Question: I'm having hard time to get attribute value of one textbox.
This is what I have in Firebug:

I tried different approaches, such as prop(), attr(), val() but without any success.
Any idea how can I get that value?
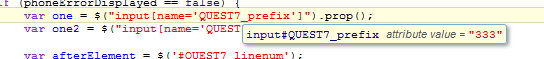
Answer: You can use the 'id' of the 'input' with 'val()' like this:
'''
$('#QUEST7_prefix').val();
'''
Or, if you insist on using the 'name' attribute, you should do this:
'''
$('input[name=QUEST7_prefix]').val();
'''
Both return the same result.
Here is a <URL>